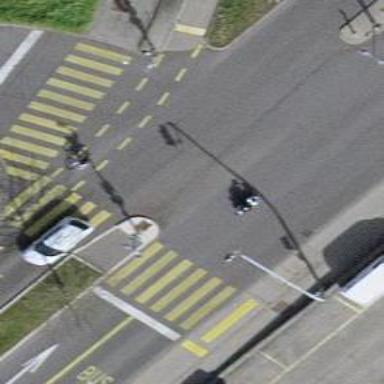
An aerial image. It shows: Road with traffic signals.